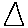
Label: triangle